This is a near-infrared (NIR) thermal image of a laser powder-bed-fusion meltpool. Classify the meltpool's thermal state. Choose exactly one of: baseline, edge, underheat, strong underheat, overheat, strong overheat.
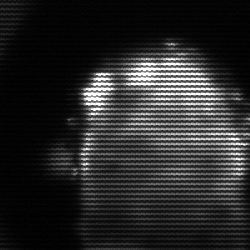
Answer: baseline